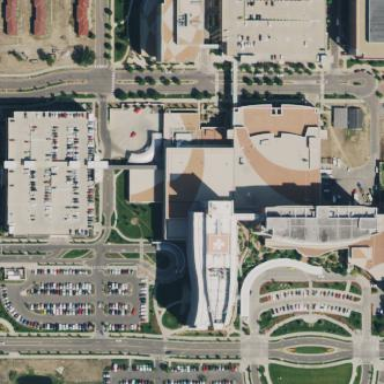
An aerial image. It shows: Hospital building with office amenities.